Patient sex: M
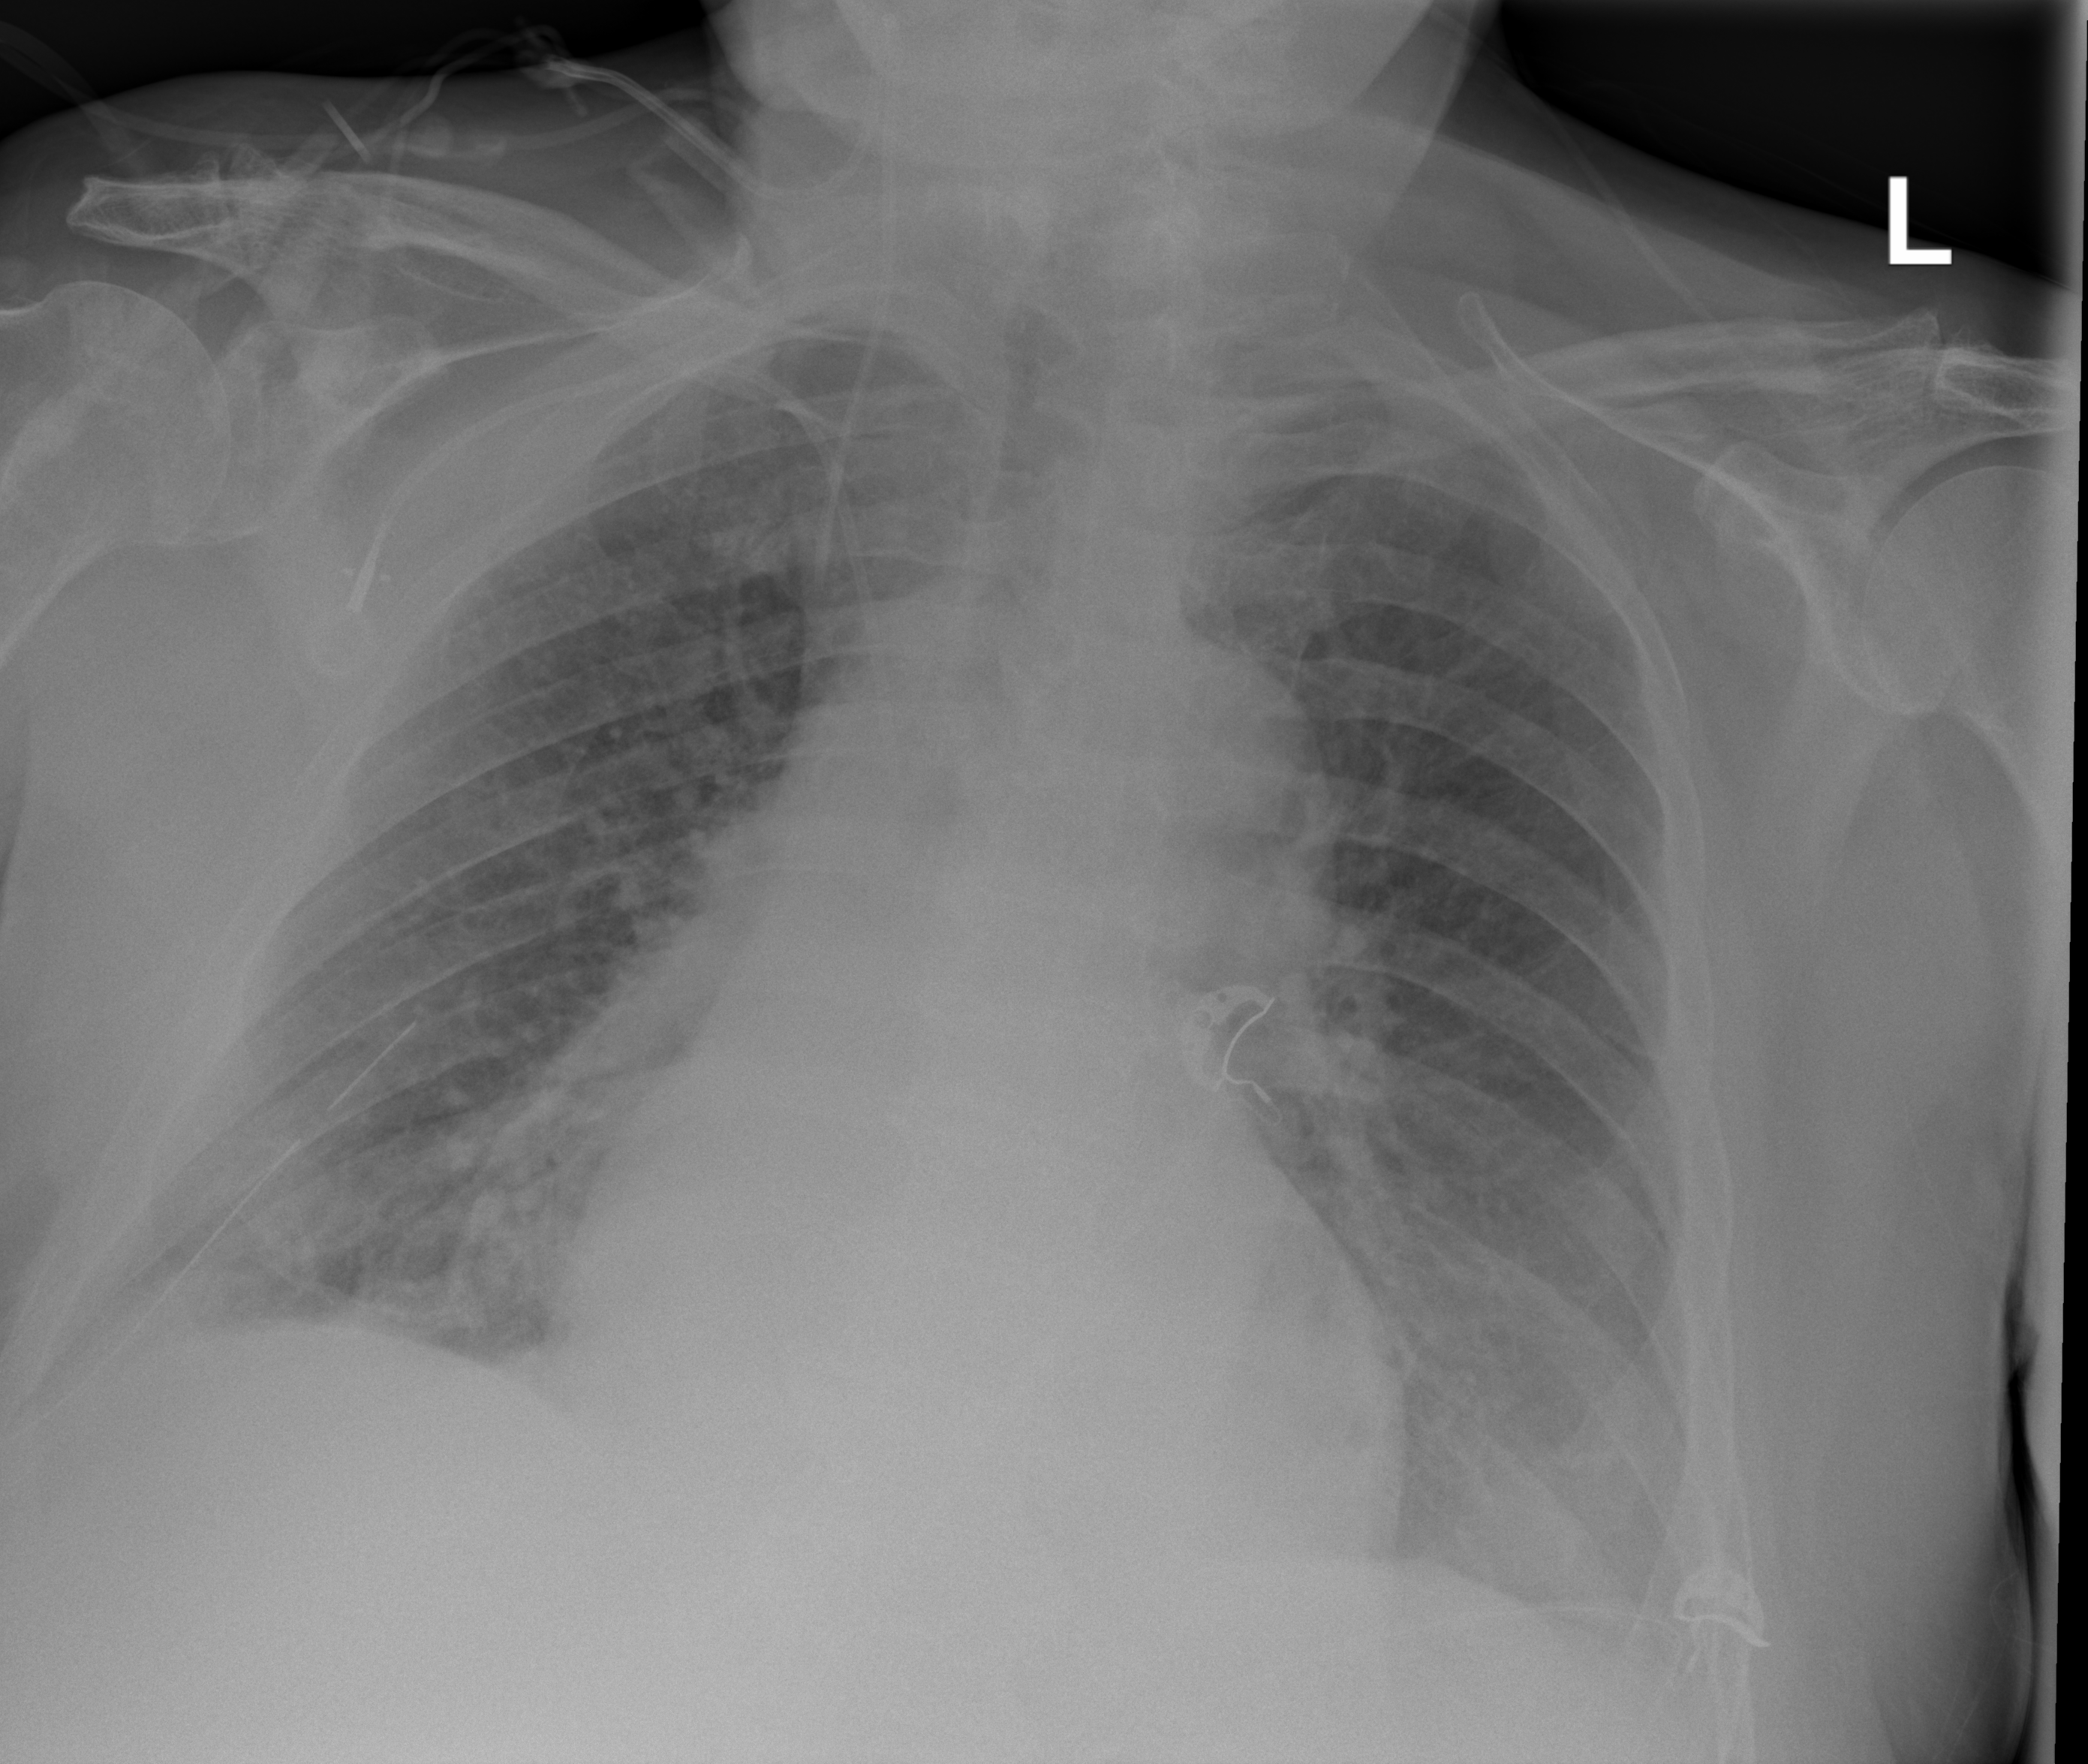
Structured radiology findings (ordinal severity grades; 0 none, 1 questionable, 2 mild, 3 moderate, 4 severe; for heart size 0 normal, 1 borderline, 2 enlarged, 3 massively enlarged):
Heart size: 1
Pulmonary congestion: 2
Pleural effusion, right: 2
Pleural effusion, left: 2
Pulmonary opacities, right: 0
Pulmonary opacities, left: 0
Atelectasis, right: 2
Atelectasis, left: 2